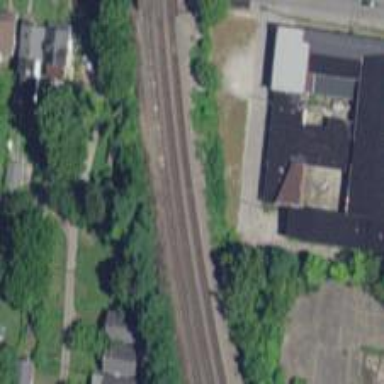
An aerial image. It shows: Railway siding with rails.